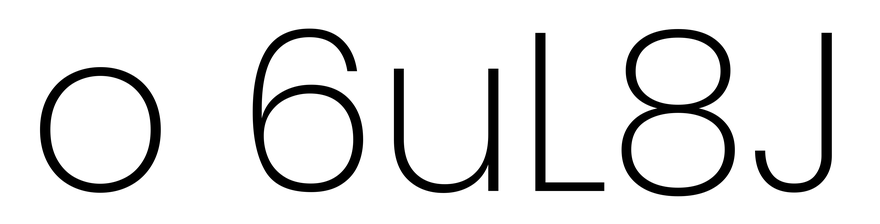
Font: Poppins-ExtraLight